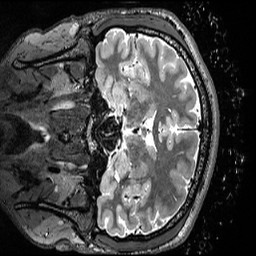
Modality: T2w
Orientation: coronal
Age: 26
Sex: male
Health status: healthy
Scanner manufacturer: siemens
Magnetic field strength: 3 T
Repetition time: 3.2 s
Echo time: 0.563 s